Field crop: maize
Growth stage: 2
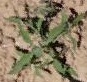
Species: atriplex